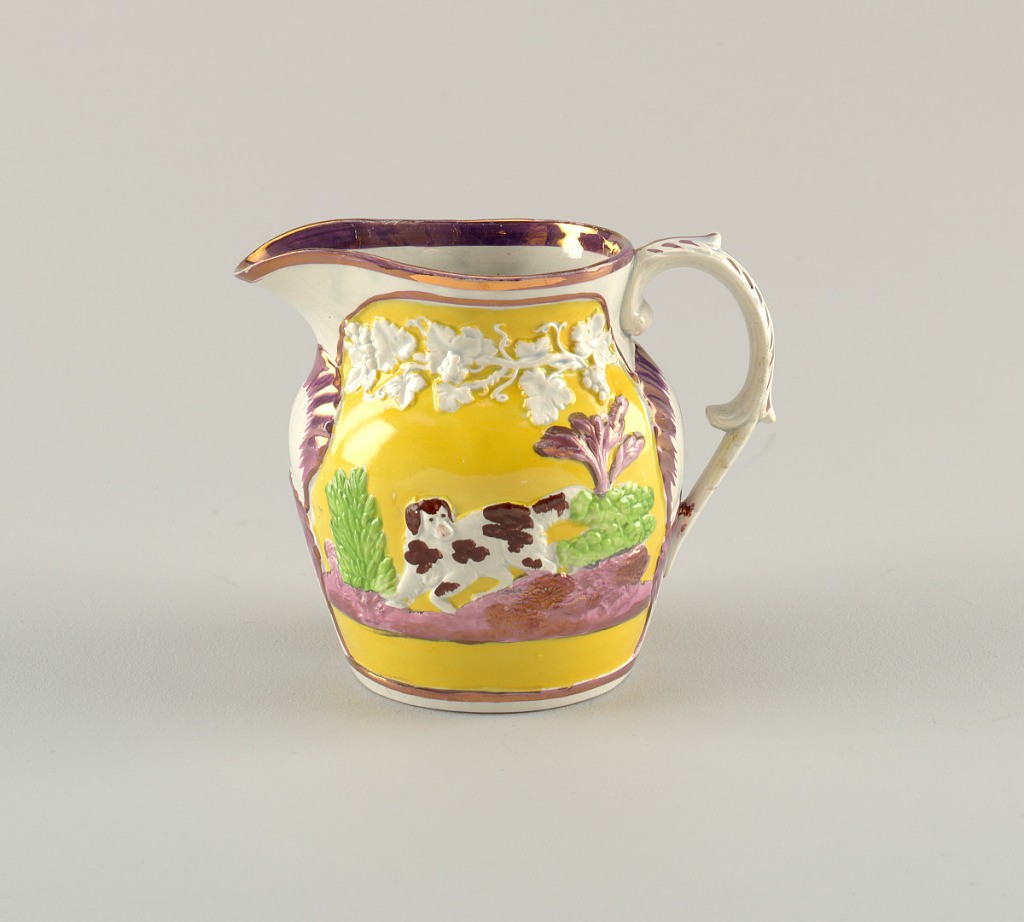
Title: Pitcher
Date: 18th–mid-19th century
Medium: Stoneware
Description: Embossed decoration on pitcher. Hounds in purple, yellow and white landscape. Beneath spout and loop, feathered handle, a shell framed with purple. Open spout and rimmed with metallic purple.